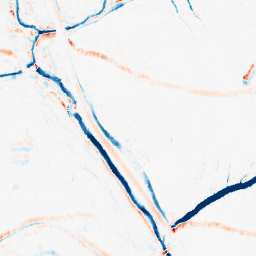
Category: morphological
Decomposition family: morphological_ellipse
Decomposition parameters: operation: average
width: 10
height: 5
Upsampling method: linear_exact
Upsampling parameters: scale: 8
Upsampling scale: 8